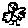
Label: bird